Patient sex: M
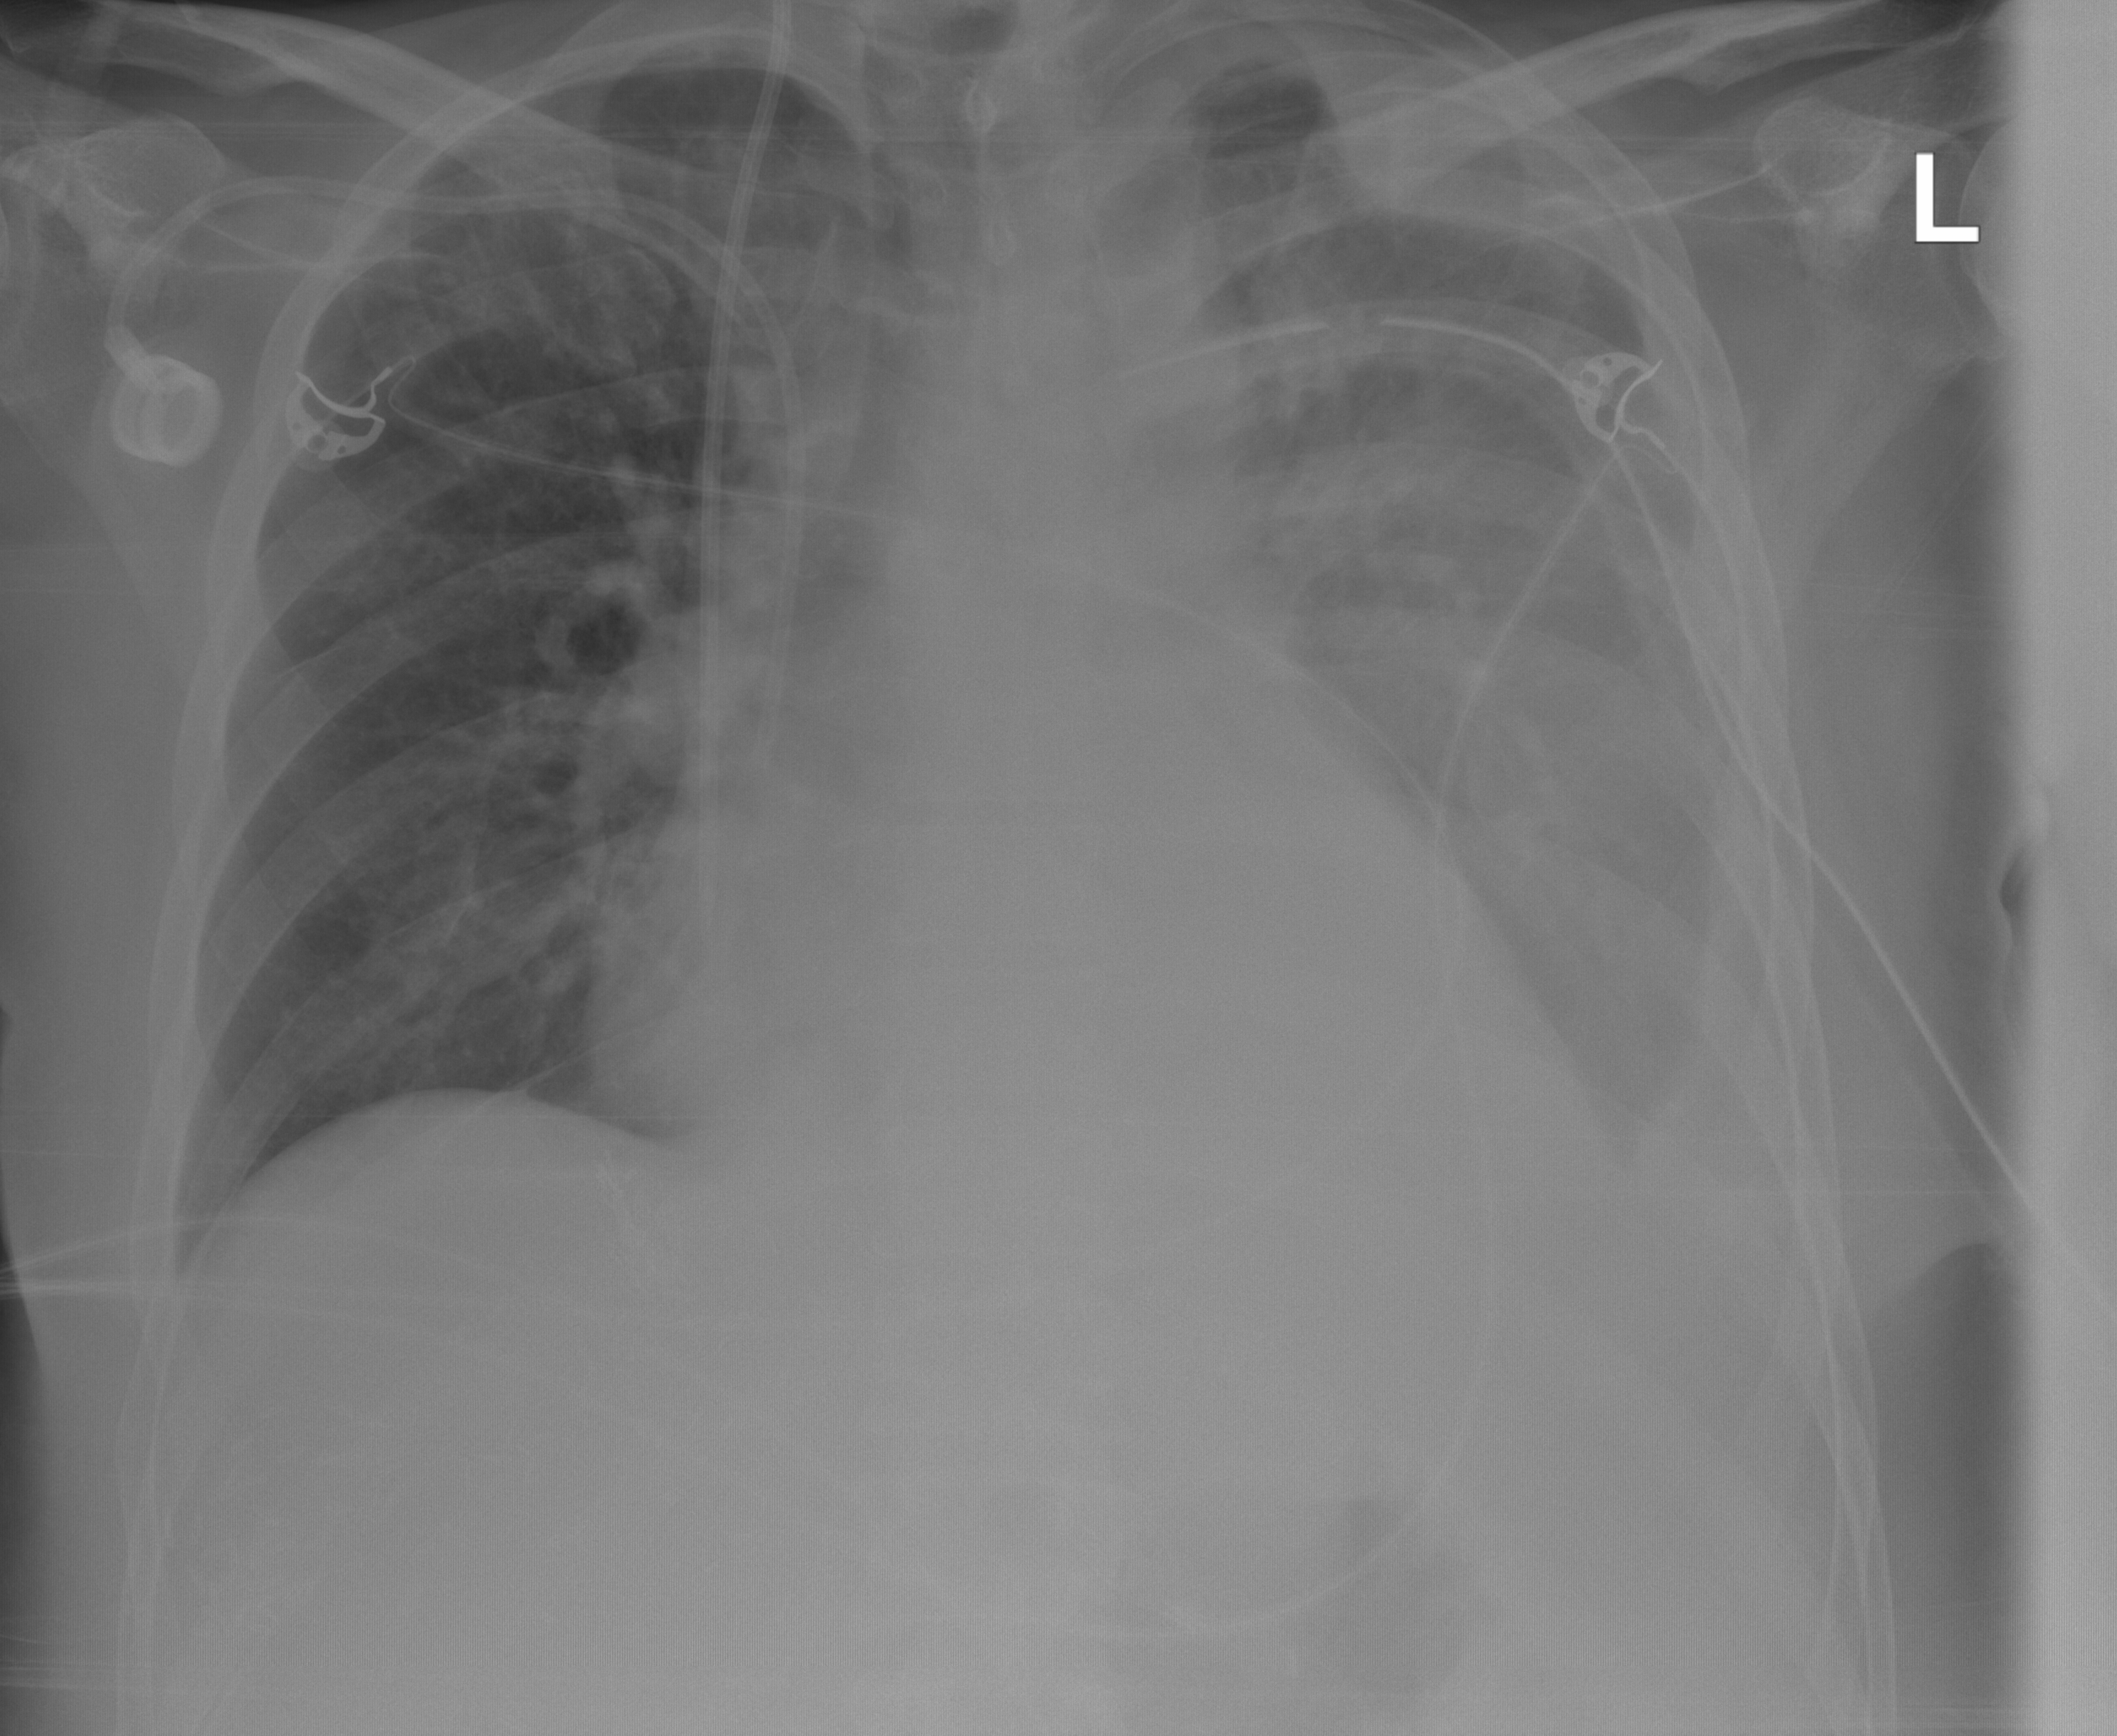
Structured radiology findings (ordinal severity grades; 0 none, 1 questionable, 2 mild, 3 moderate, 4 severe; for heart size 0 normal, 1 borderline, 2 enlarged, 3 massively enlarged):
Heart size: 2
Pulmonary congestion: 2
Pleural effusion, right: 0
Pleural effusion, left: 3
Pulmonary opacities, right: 2
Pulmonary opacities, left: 2
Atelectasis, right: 2
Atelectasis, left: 3